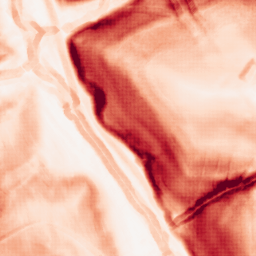
Category: morphological
Decomposition family: morphological_gradient
Decomposition parameters: size: 5
shape: diamond
Upsampling method: sinc_blackman
Upsampling parameters: scale: 4
kernel_size: 8
Upsampling scale: 4